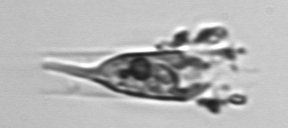
Label: Eutintinnus